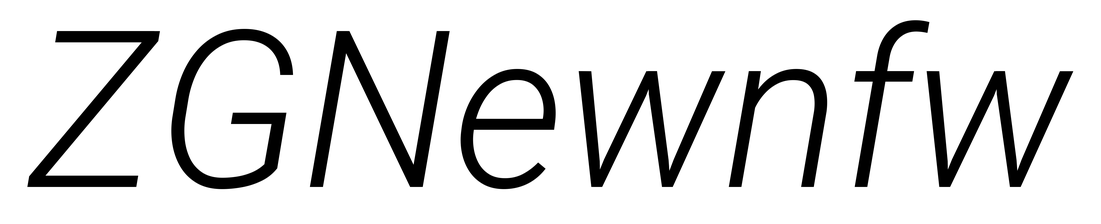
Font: Roboto-Italic_Light_Italic